Interaction volume radius: 10 \u00c5
Interaction volume height: 30 \u00c5
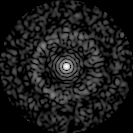
Disorder parameter: 0.8489